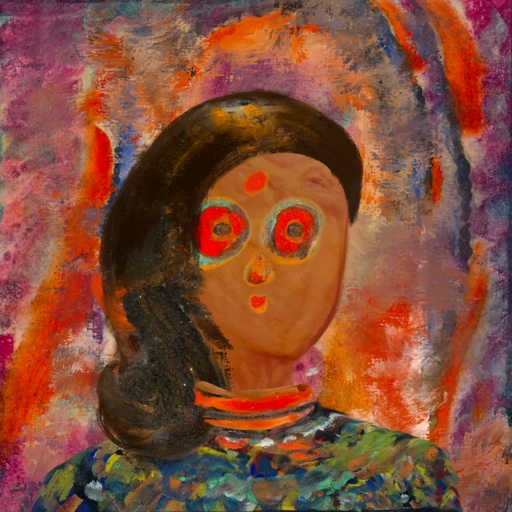
Background: Experience, Head And Neck Front: Pious_Lady, Face Front: Sisters, Bust: An_Impression, Hair Front: Gypsy_Queen, Head Accessory: Blank, Second Necklace: Blank, Necklace: Experience, Baby: Blank